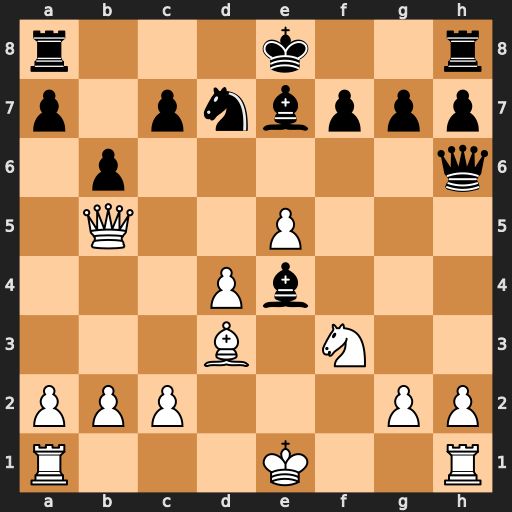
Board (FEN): r3k2r/p1pnbppp/1p5q/1Q2P3/3Pb3/3B1N2/PPP3PP/R3K2R
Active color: w
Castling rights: KQkq
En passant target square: -
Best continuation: Bxe4 Qe3+ Qe2